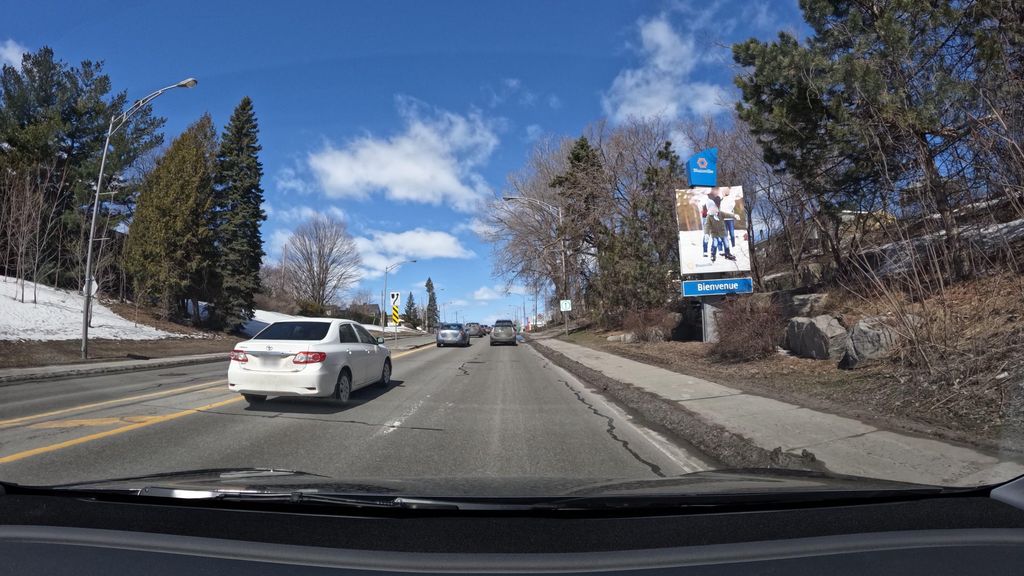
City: montreal